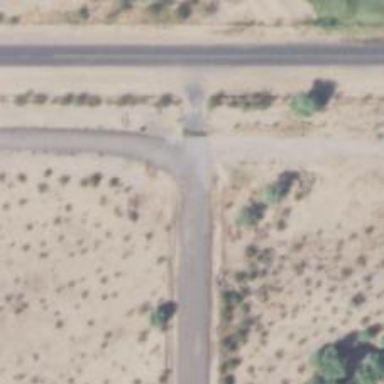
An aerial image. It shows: Service road.